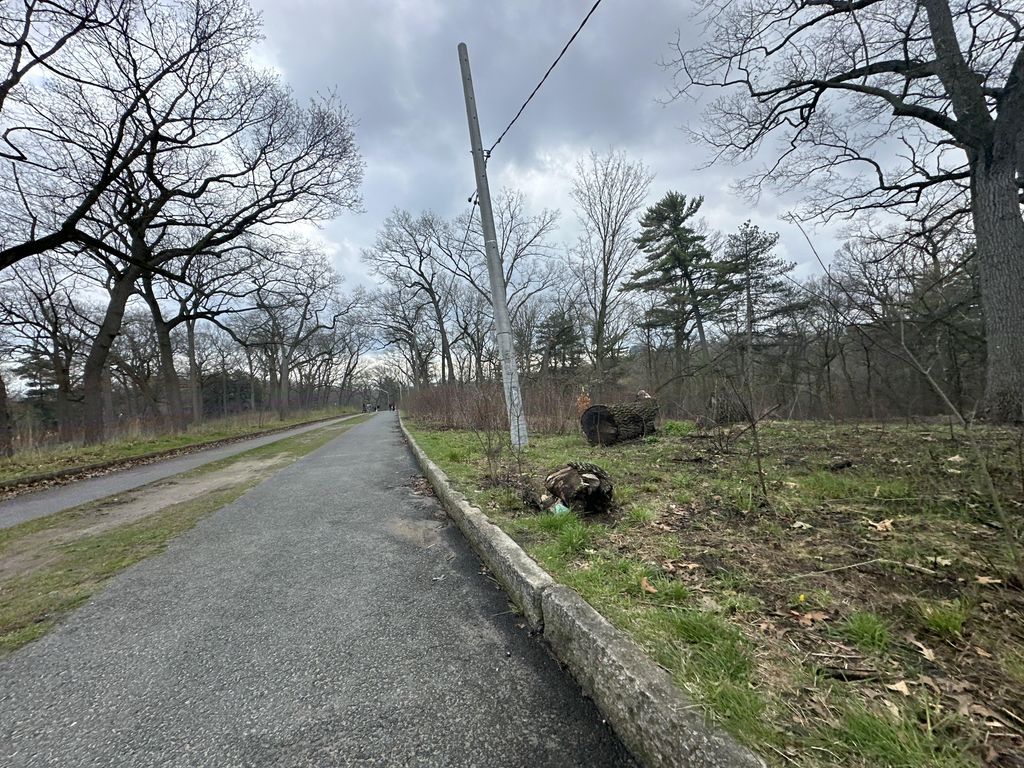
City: toronto